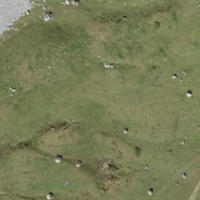
EUNIS habitat code: 26
Species observed at this site:
Gentiana verna
Anthyllis vulneraria